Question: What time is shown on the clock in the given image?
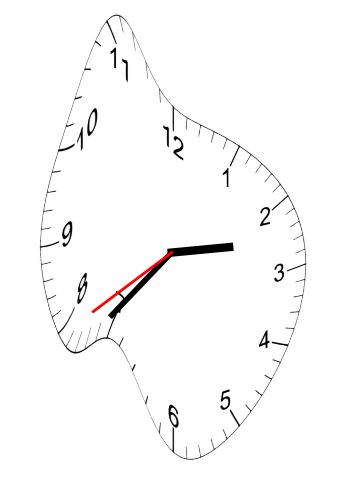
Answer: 02:36:39